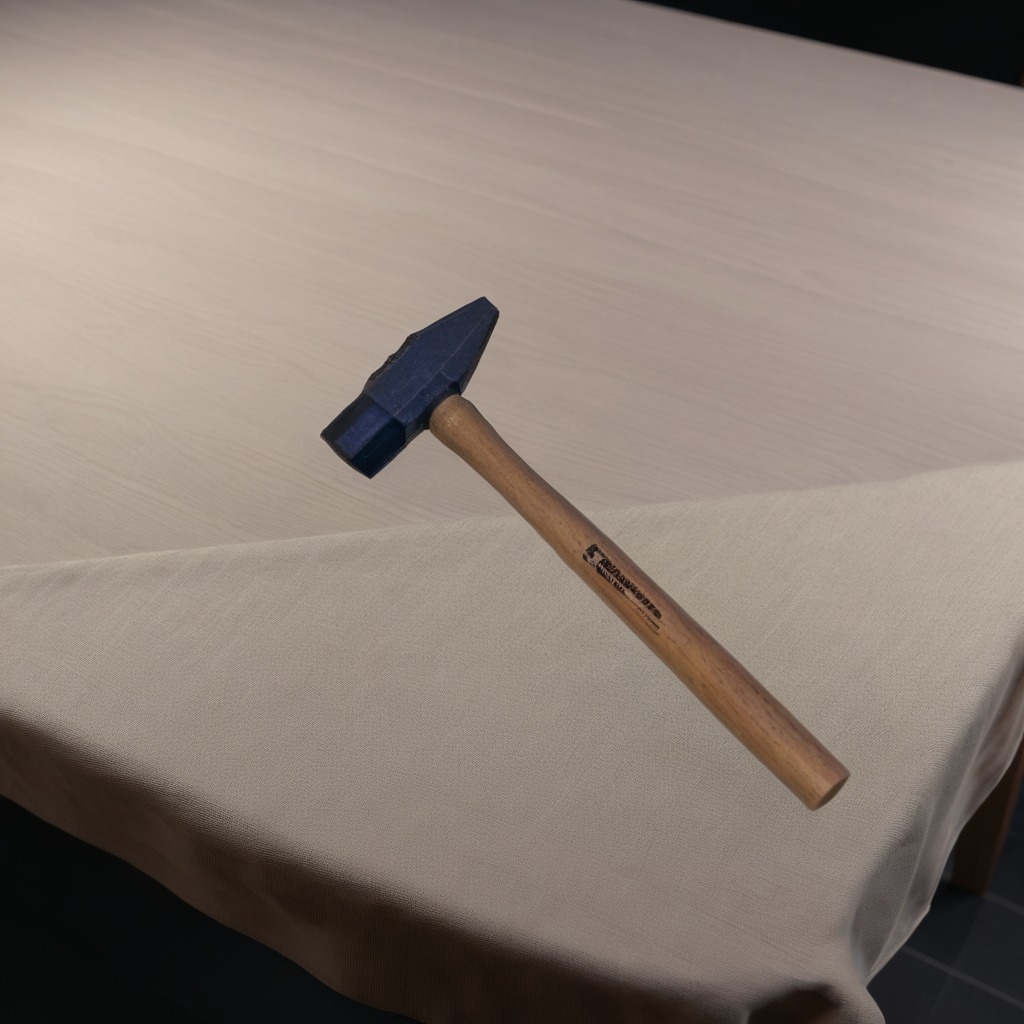
A hammer is lying on the wooden table.